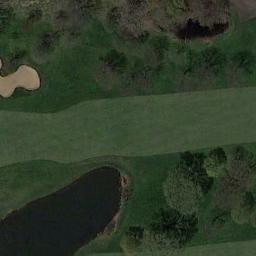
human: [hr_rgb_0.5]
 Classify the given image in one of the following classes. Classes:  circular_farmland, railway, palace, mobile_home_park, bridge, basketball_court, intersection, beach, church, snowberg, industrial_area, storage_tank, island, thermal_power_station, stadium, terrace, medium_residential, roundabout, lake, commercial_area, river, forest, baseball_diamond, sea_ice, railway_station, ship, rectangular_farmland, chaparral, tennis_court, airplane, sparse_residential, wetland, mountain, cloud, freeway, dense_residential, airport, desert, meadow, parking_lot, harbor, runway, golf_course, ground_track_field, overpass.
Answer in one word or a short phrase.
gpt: golf_course